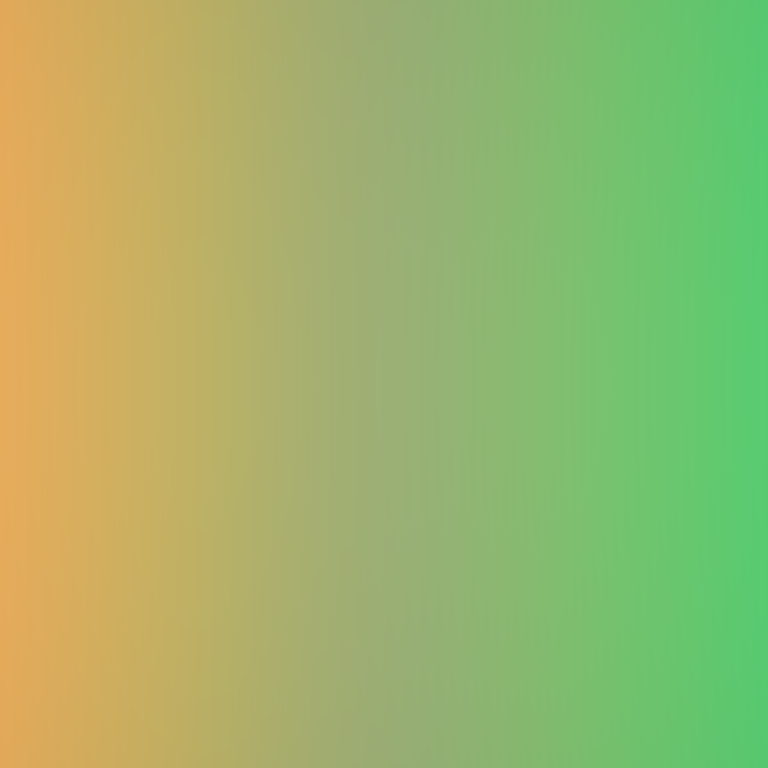
Abstract light effect, smooth gradient from warm yellow to soft green, calm atmosphere, diffuse light, no room, no furniture, no objects.